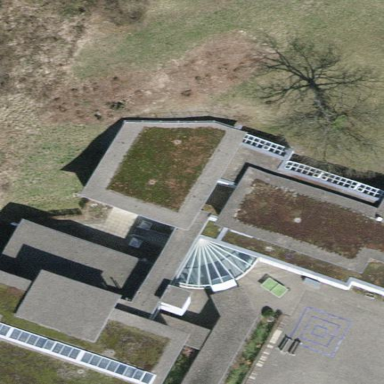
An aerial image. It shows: School building.